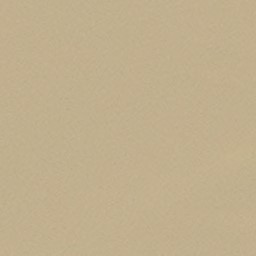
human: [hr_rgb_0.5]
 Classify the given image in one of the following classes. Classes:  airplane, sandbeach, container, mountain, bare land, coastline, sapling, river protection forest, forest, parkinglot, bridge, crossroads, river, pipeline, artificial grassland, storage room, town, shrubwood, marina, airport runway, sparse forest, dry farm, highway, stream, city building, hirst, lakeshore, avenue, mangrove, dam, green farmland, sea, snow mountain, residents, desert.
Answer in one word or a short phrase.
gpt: desert